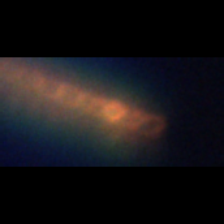
Taxon: Chaetoceros
Group: Diatoms